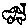
Label: car